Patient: sex M, age 57
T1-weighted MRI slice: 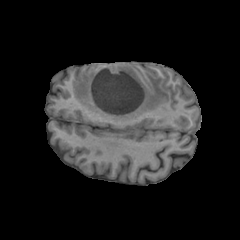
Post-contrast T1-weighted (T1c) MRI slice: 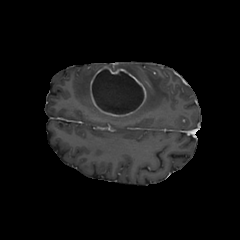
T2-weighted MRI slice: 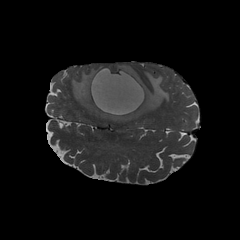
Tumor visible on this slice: yes
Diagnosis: Glioblastoma, IDH-wildtype
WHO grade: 4